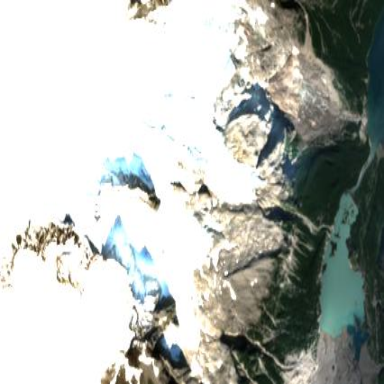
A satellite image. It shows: Stunning view of glacier.